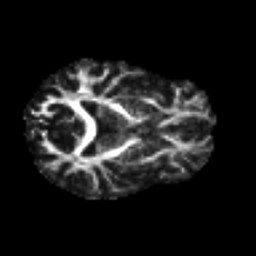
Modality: FA
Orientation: axial
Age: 42
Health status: ill
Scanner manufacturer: philips
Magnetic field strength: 3 T
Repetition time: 9 s
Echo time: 0.127 s